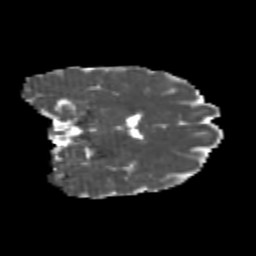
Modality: MD
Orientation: coronal
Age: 22
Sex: female
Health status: healthy
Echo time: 0.074 s